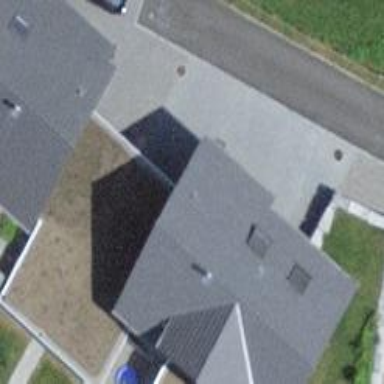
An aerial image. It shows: View of roof of building.